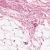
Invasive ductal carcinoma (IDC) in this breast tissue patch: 0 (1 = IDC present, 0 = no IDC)